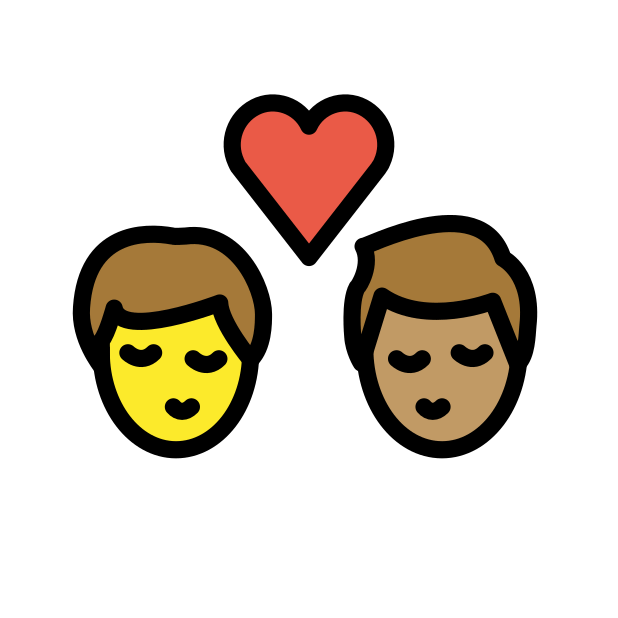
kiss: man, man, dark skin tone, medium skin tone